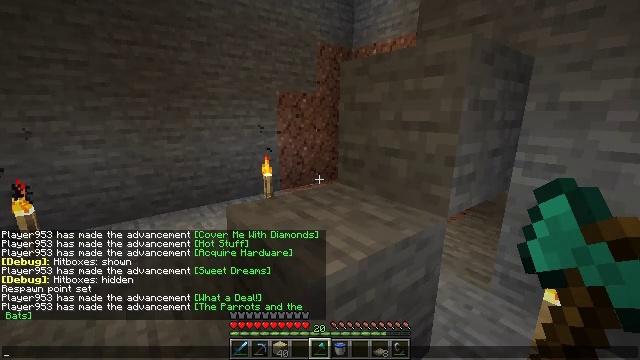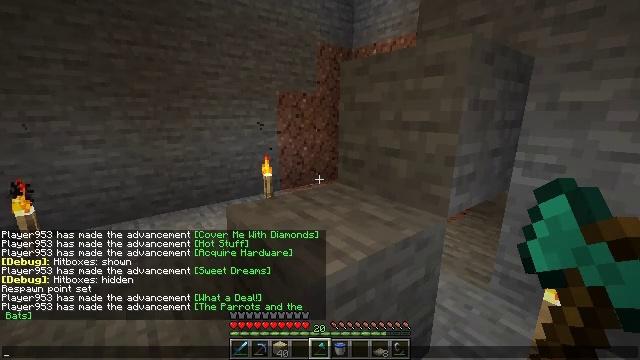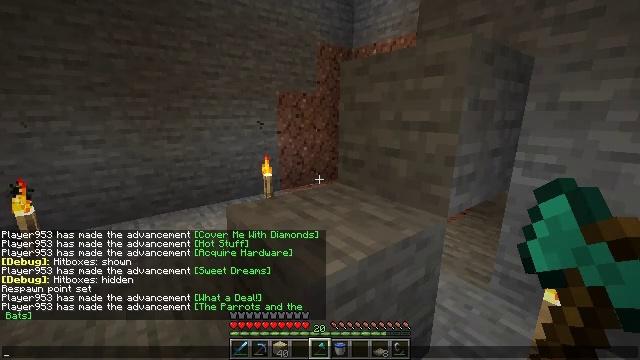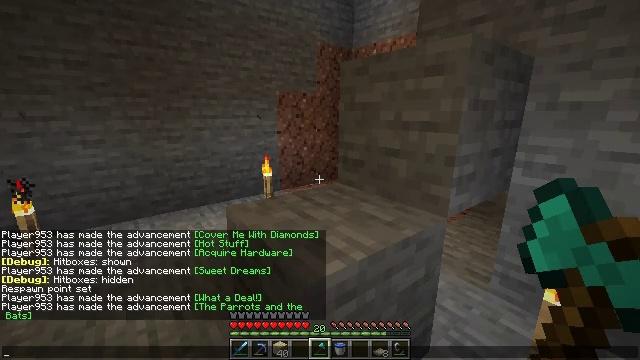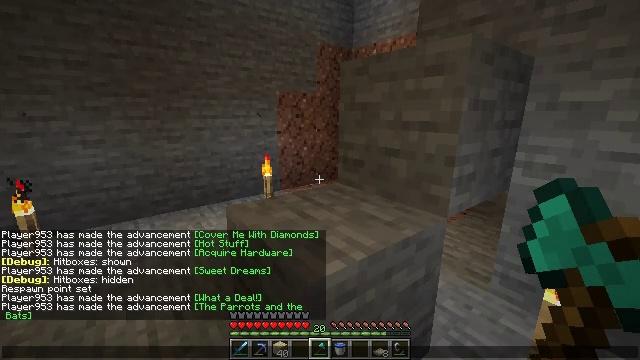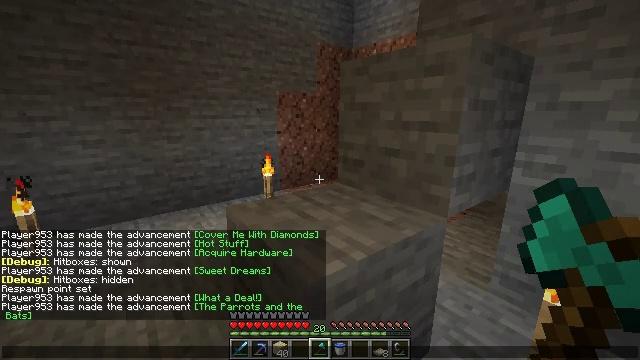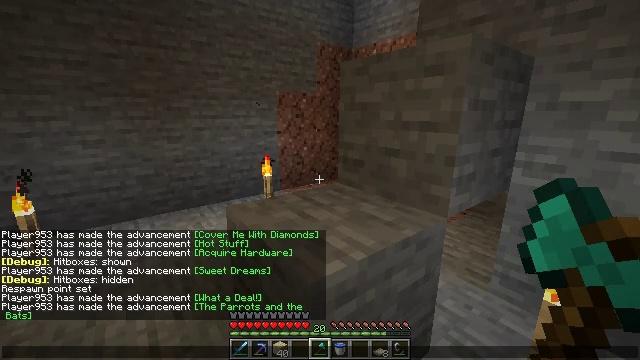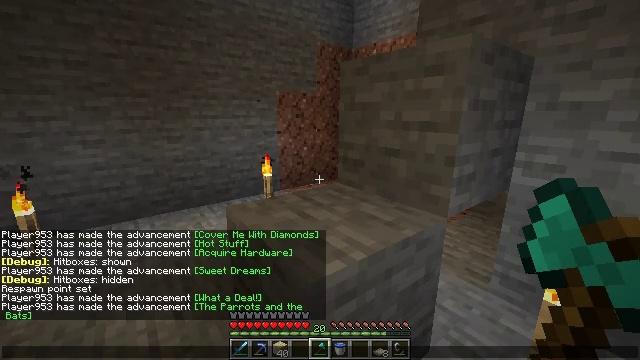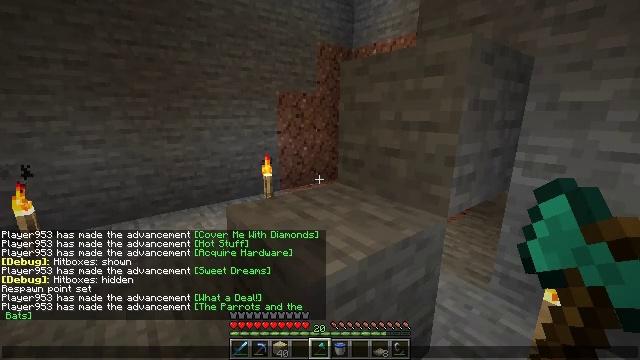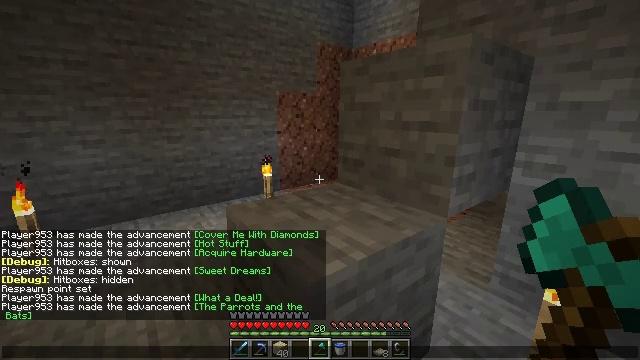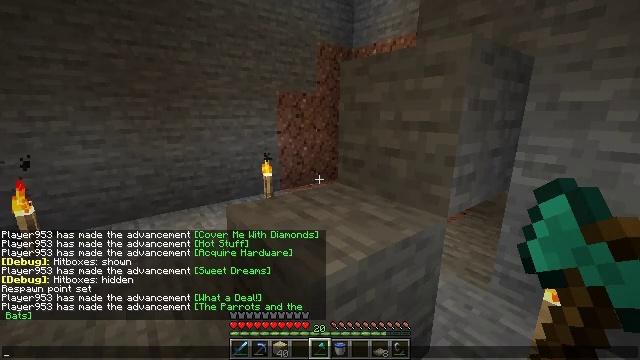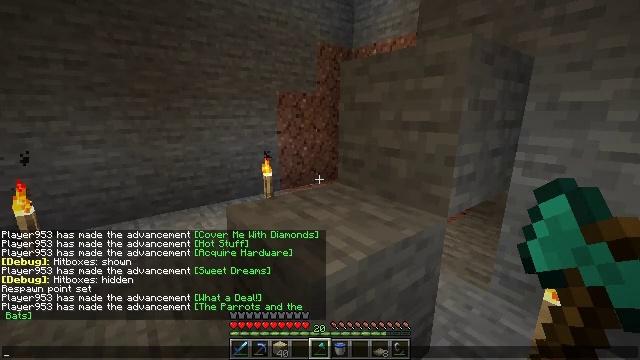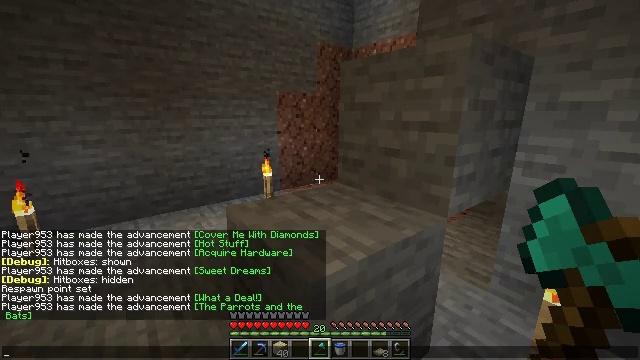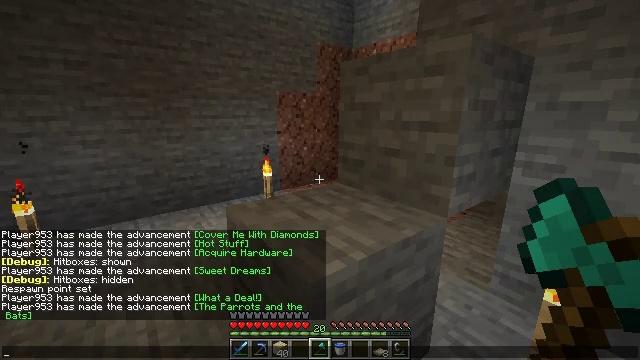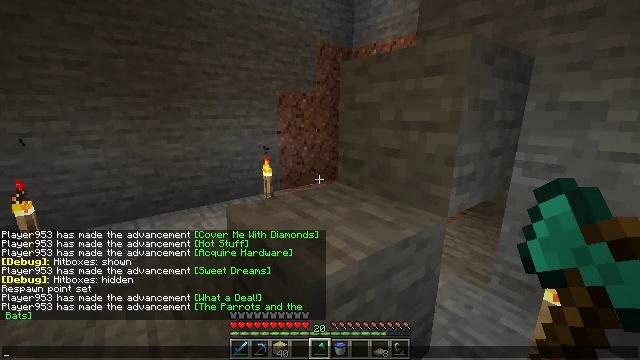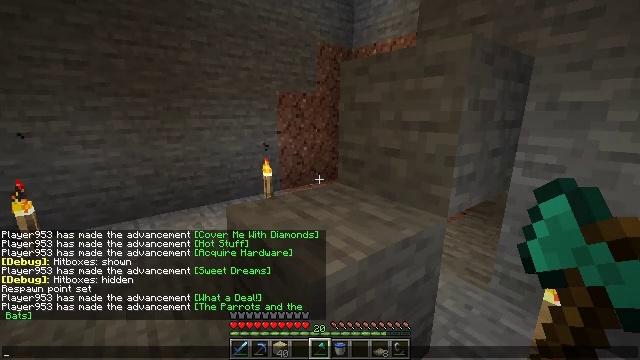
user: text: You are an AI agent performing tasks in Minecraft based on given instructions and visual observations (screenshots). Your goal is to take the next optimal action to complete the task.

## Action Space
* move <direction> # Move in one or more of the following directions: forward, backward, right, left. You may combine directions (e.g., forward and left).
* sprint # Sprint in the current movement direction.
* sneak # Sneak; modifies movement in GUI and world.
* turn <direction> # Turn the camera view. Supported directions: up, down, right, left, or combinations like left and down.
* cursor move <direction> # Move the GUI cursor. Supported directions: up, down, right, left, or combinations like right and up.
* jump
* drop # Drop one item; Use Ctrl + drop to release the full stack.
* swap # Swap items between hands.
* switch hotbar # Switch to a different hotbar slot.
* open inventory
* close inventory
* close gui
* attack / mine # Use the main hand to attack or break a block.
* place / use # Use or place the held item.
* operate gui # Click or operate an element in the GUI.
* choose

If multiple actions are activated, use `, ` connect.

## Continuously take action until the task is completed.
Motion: motion action
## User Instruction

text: Interact with the crafting table to make a cauldron.
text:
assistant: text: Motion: no_op
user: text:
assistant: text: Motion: no_op
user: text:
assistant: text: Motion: no_op
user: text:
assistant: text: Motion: no_op
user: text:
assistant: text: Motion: no_op
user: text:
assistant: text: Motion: no_op
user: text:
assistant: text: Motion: no_op
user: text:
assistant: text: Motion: no_op
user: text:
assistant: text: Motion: no_op
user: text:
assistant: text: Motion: no_op
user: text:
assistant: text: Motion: no_op
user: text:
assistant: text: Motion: no_op
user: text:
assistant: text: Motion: no_op
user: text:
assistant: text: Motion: no_op
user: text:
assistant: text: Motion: no_op
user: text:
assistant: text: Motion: no_op
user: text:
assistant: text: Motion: no_op
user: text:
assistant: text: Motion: no_op
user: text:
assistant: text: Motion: no_op
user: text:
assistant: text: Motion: no_op
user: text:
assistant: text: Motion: no_op
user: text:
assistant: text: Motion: no_op
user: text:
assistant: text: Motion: no_op
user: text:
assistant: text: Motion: no_op
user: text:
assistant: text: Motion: no_op
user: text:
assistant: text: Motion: no_op
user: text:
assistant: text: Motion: no_op
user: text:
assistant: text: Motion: no_op
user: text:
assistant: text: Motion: no_op
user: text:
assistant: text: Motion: no_op